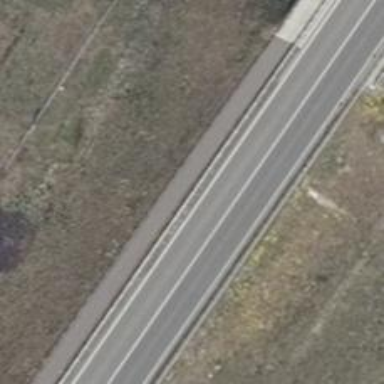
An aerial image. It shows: Path with asphalt surface running along embankment.